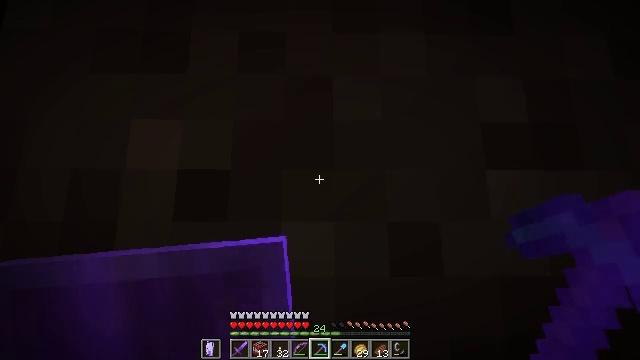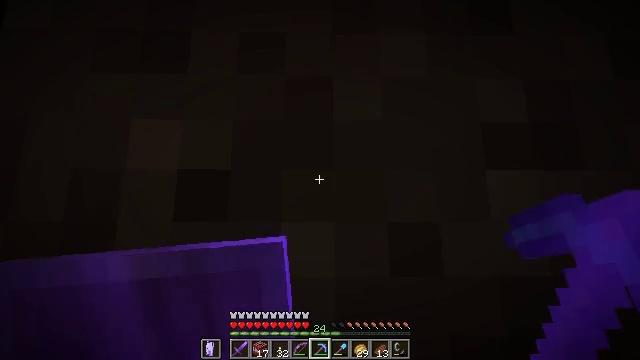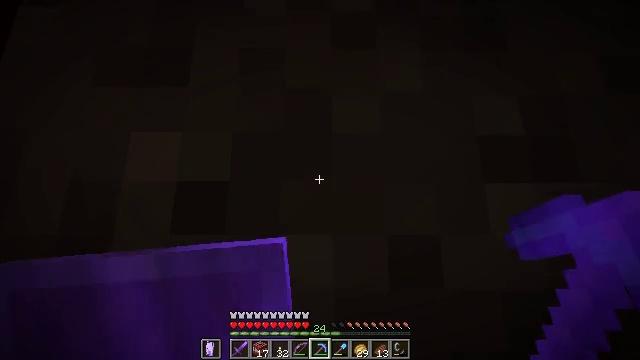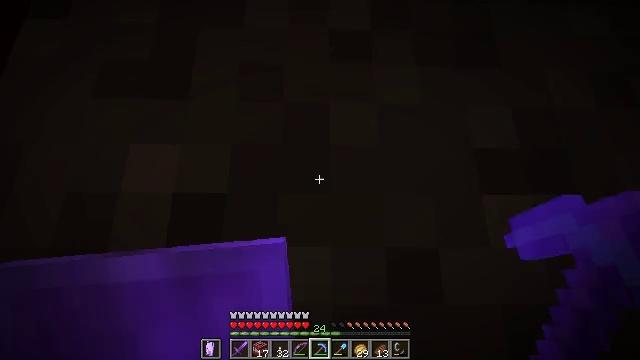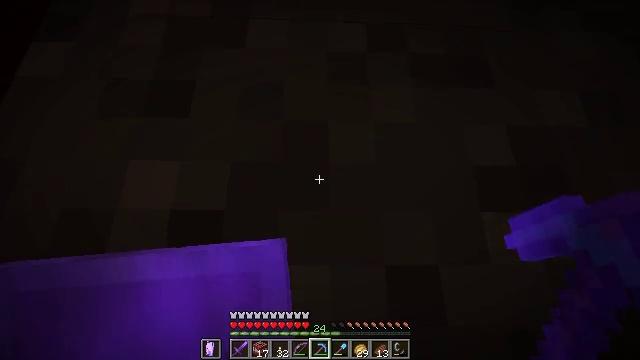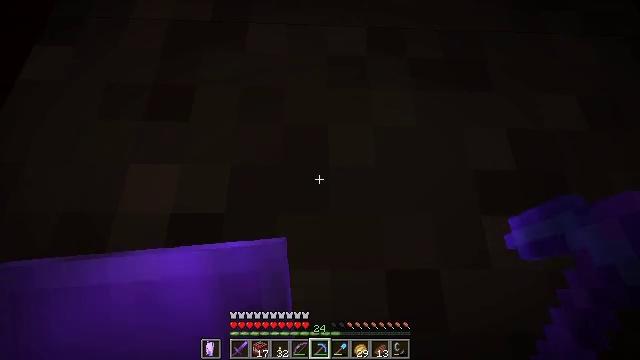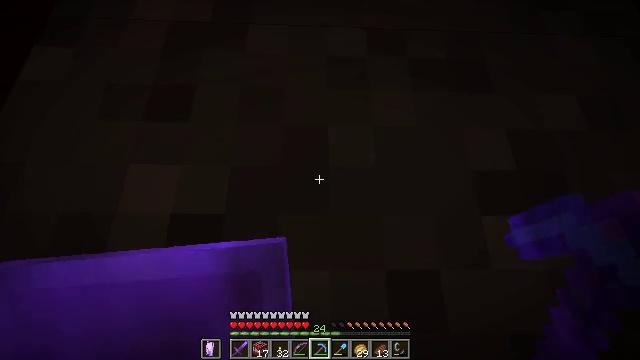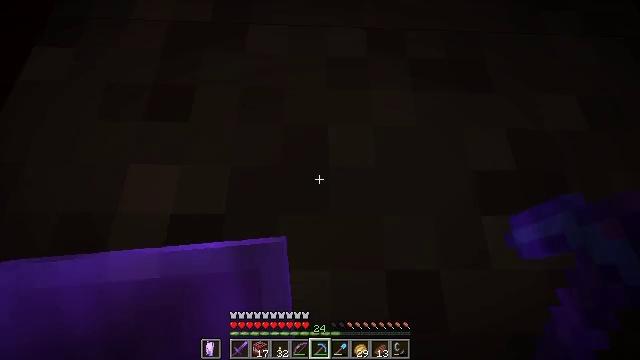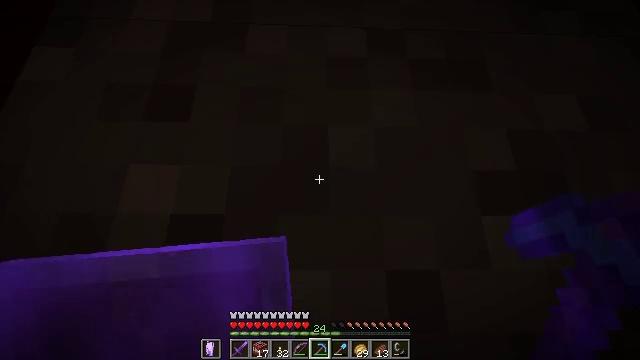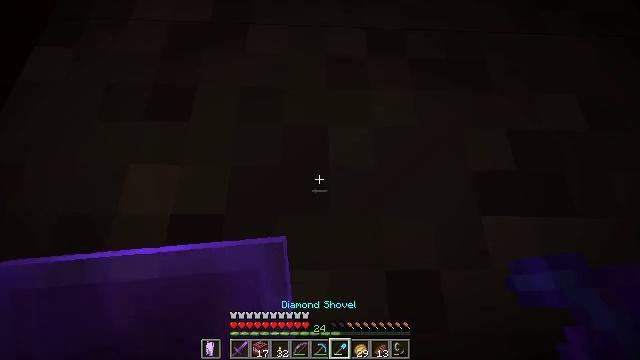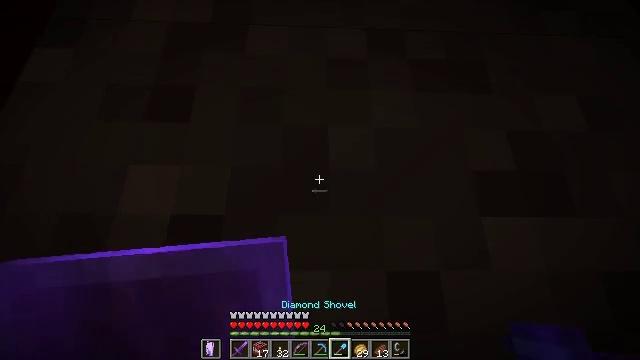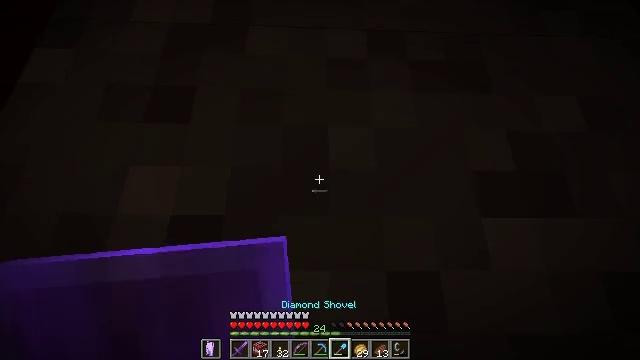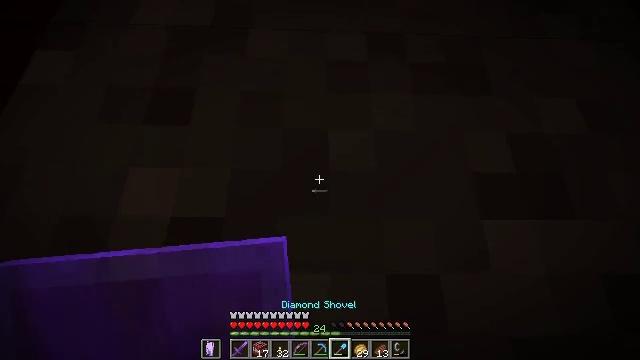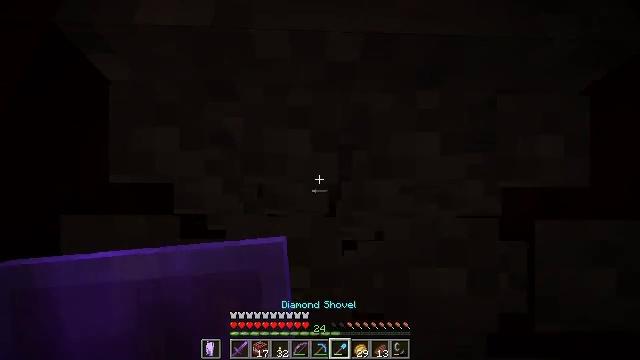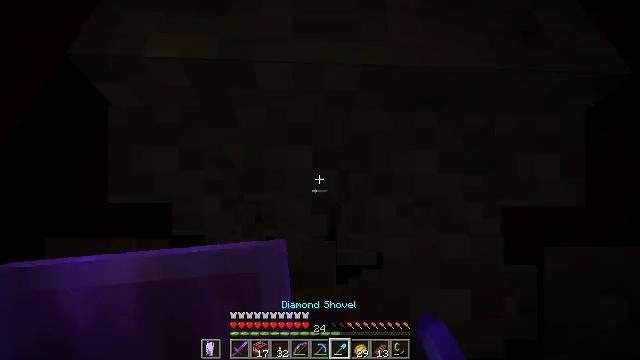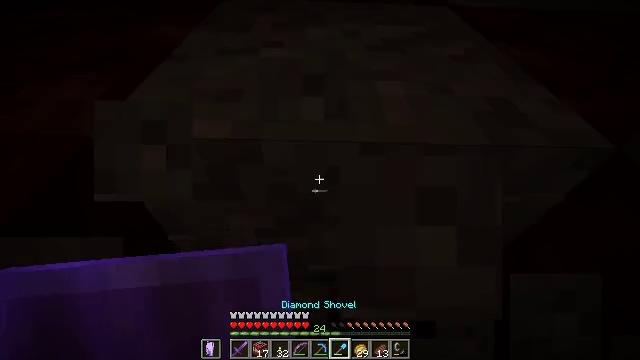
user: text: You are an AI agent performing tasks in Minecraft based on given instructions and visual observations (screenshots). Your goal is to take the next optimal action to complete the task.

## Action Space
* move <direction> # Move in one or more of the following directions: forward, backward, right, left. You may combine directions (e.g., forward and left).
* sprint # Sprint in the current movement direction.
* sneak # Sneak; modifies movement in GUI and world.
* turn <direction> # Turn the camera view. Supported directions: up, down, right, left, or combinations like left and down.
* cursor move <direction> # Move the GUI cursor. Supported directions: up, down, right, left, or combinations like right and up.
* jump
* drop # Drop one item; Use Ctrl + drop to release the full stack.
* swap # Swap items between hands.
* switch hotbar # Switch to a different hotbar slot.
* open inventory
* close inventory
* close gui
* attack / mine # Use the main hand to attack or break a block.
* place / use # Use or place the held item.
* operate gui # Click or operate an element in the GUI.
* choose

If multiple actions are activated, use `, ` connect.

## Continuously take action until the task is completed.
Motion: motion action
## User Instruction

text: Collect gravel for your inventory.
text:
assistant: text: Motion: no_op
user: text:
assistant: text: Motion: turn up
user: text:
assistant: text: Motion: turn up
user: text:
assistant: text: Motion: turn up
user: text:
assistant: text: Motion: no_op
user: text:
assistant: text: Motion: no_op
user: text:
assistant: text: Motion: no_op
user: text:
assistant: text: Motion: no_op
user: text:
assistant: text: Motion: no_op
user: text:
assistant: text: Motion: no_op
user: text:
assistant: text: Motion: no_op
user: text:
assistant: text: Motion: no_op
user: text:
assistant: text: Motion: attack / mine
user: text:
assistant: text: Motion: turn up, attack / mine
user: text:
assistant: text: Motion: turn up, attack / mine
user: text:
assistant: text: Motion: turn up, attack / mine
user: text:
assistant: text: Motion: turn up, attack / mine
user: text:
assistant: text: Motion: attack / mine